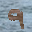
Label: 9